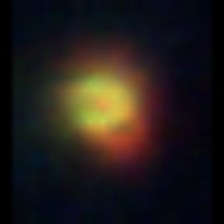
Taxon: NanoPlankton
Group: Other